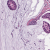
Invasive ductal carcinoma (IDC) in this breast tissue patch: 1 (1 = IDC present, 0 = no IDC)